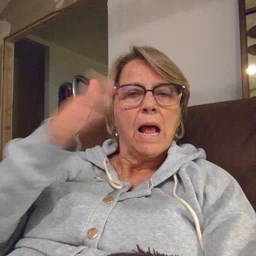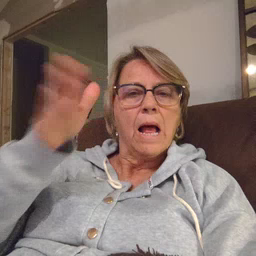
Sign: flag